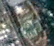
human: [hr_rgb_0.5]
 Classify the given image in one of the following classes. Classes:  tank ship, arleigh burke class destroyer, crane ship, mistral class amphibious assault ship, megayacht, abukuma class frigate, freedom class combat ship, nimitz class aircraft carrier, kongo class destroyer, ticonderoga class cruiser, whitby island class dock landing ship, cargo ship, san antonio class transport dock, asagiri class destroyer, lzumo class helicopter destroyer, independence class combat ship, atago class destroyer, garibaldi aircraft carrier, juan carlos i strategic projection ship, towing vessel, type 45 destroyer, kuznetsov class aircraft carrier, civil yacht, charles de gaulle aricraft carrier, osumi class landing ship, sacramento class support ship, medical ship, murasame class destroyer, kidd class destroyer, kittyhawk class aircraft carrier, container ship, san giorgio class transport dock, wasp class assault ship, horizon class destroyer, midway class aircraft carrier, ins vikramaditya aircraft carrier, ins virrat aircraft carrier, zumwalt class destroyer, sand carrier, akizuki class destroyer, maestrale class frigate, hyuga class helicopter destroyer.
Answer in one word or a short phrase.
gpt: Towing vessel